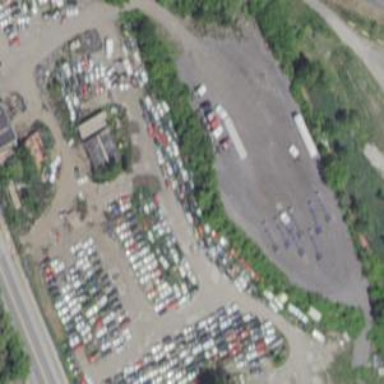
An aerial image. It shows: Scrap yard situated in industrial area.